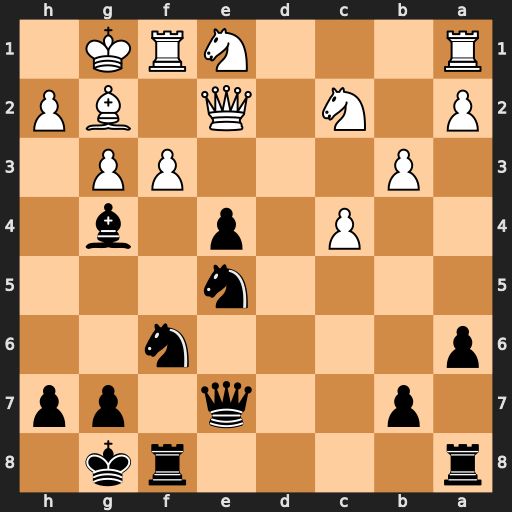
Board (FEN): r4rk1/1p2q1pp/p4n2/4n3/2P1p1b1/1P3PP1/P1N1Q1BP/R3NRK1
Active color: b
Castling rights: -
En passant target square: -
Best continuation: exf3 Nxf3 Nxf3+ Bxf3 Qxe2 Bxe2 Bxe2